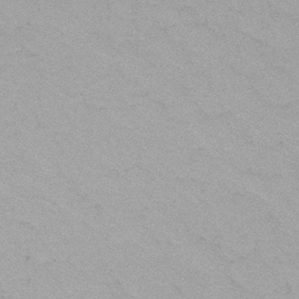
Label: frost